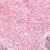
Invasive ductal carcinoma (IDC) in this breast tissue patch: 0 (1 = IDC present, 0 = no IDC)